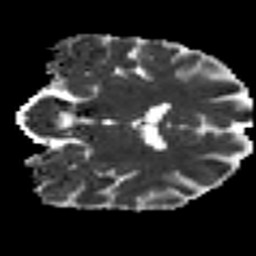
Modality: MD
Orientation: coronal
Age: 37
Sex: female
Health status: ill
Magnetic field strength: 3 T
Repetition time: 8.4 s
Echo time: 0.0926 s